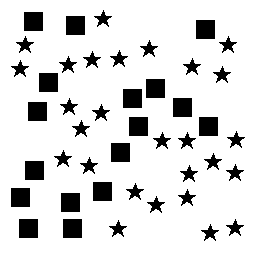
Squares: 17
Triangles: 0
Stars: 27
Total shapes: 44